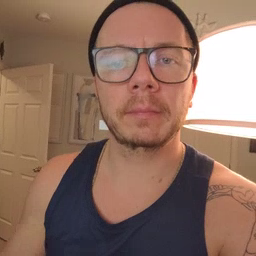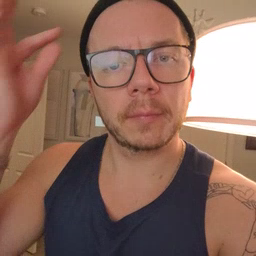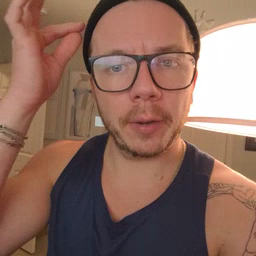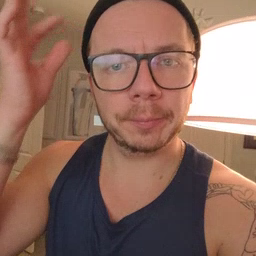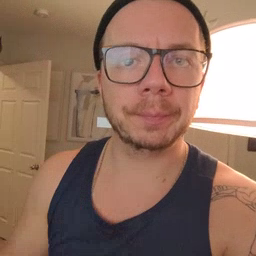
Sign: hair